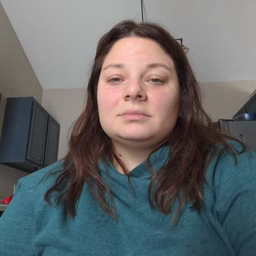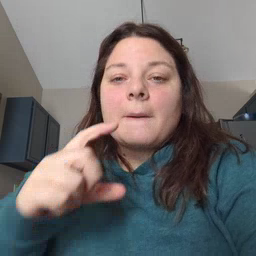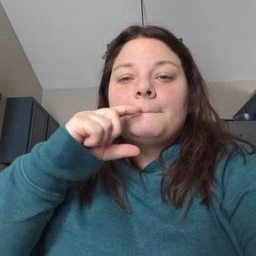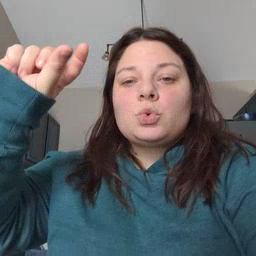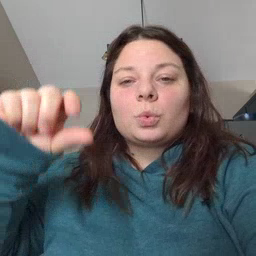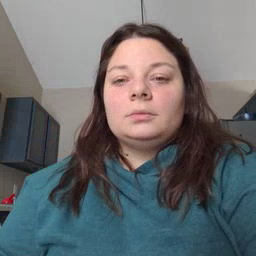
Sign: moon